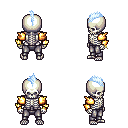
a pixel art fantasy rpg character, male body template, skeleton, gold arm armor, metal pants, white cyan mohawk hairstyle, bracelets, four views (front, back, left, right), 2x2 character sprite sheet, small pixel art, hard edges, no anti-aliasing